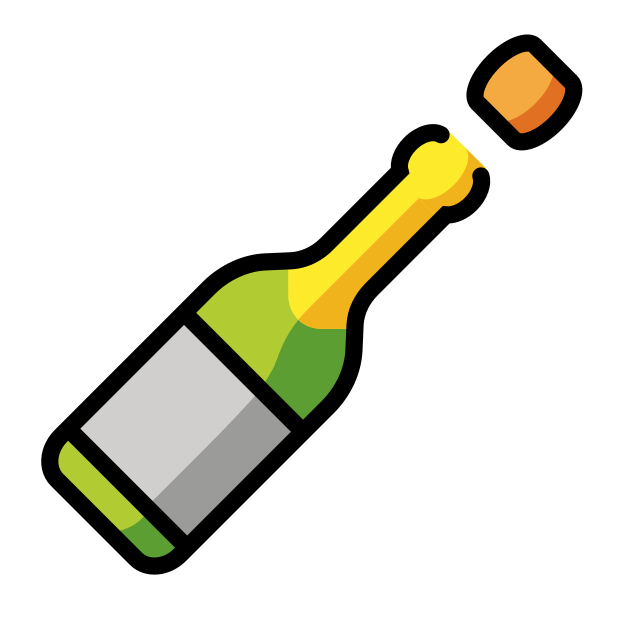
bottle with popping cork